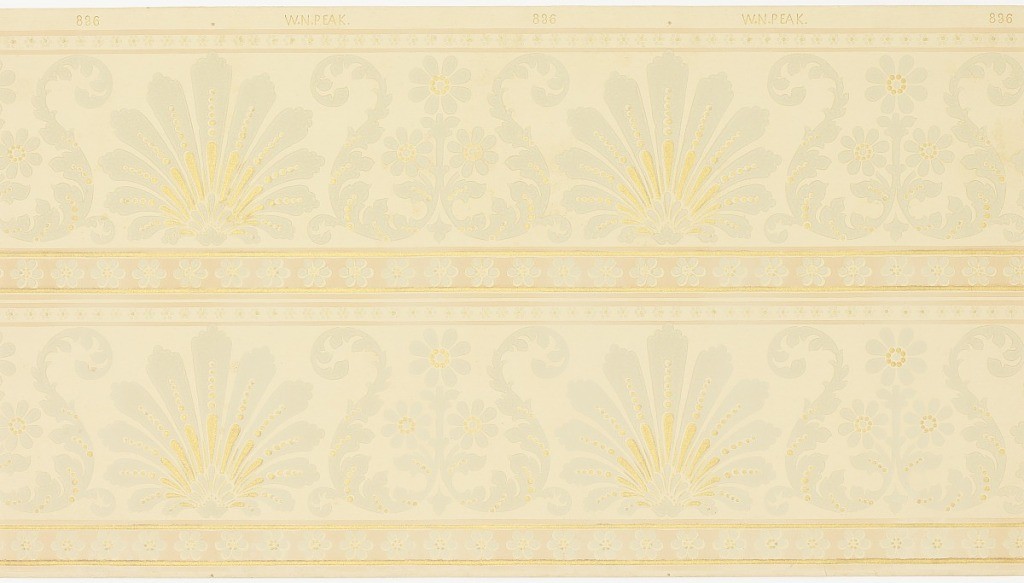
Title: Frieze
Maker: W.N. Peak, Brooklyn, New York, 1880 - 1900
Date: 1905–1915
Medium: Machine-printed paper
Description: Printed two across, horizontal bands of alternating fan-like and lyre-shaped vegetal designs. The lyre-like arrangement has acanthus leaf borders and contains three daisies. Smaller bands of six-petaled blossoms separate the two wider bands. This design is printed in shades of gray, pale yellow and pink on a beige ground.